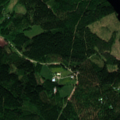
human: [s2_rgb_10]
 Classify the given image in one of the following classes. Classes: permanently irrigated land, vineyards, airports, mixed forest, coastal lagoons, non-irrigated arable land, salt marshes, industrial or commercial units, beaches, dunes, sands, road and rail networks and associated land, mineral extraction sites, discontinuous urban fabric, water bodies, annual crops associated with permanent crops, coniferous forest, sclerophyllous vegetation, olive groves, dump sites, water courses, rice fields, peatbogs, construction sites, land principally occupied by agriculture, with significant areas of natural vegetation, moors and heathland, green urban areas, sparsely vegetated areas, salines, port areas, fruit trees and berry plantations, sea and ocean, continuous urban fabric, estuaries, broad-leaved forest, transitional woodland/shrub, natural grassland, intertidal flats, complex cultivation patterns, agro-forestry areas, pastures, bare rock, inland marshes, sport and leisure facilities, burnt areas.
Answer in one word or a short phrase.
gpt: broad-leaved forest, coniferous forest, mixed forest, water bodies